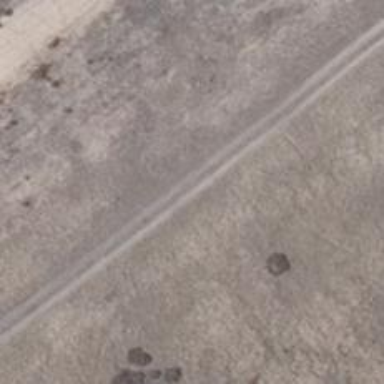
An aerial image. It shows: Sandy track with grade3 tracktype.